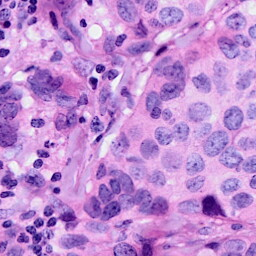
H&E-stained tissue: Breast